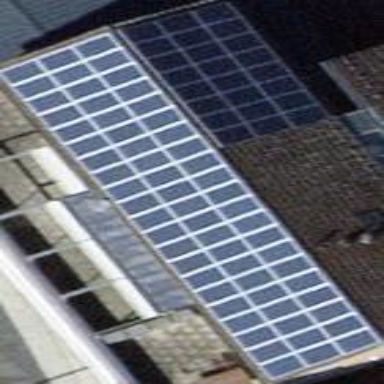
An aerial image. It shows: Solar photovoltaic panel generator.